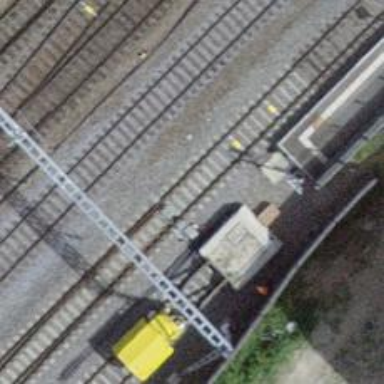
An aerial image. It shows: Railway switch.